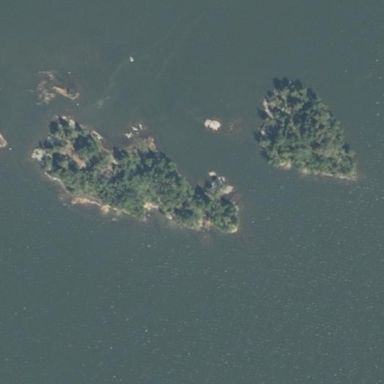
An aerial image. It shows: Image showing island.